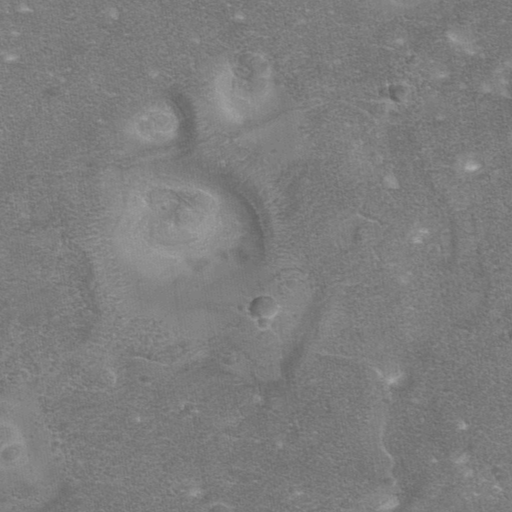
Objects detected: cone, cone, cone, cone